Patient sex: M
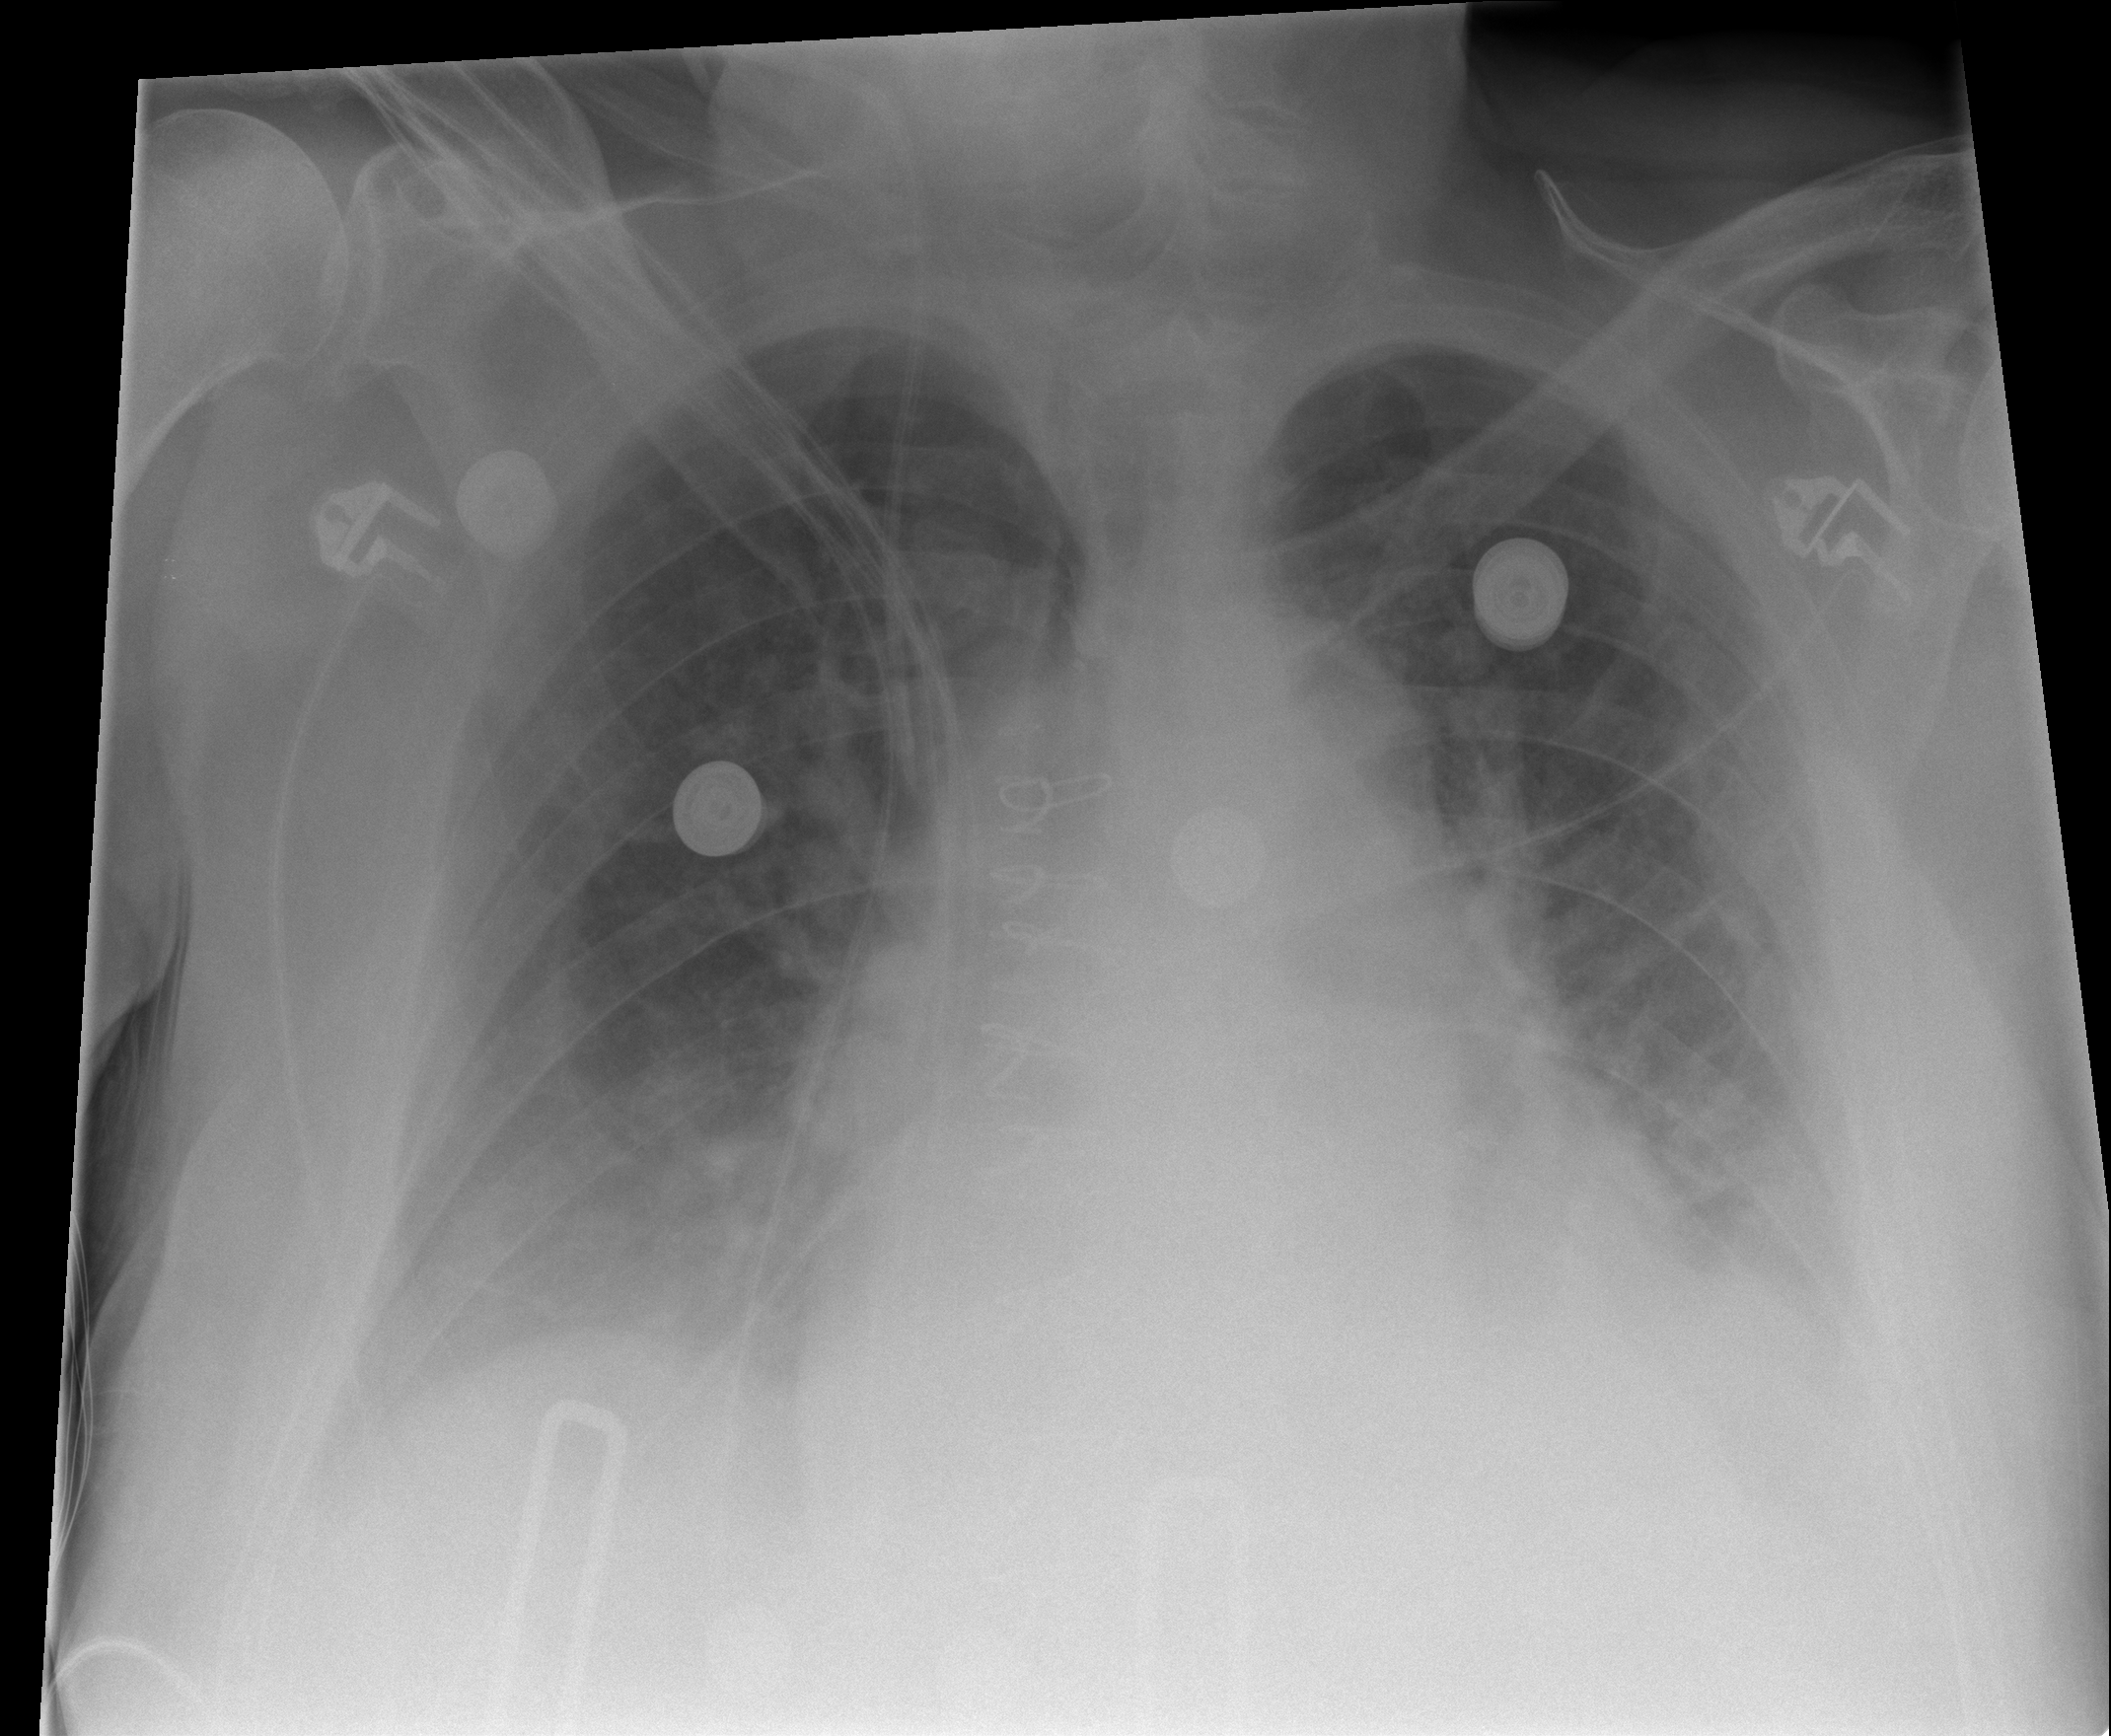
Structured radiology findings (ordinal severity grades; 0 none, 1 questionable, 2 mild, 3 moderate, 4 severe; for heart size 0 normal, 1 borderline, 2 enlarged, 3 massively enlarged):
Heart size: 2
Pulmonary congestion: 2
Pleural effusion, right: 2
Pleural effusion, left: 2
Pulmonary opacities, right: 0
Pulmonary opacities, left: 0
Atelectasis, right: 2
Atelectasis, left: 2